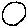
Label: circle